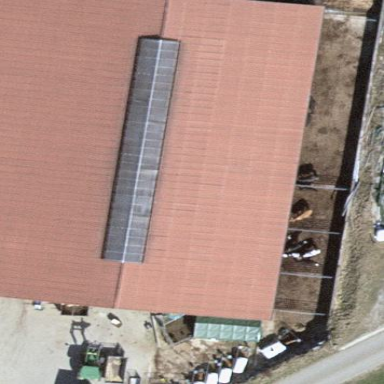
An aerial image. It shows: Farmyard area.